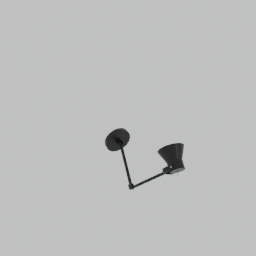
Label: lighting